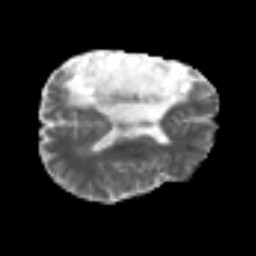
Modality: MD
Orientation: axial
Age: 52
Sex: male
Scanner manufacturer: siemens
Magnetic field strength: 3 T
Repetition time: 6.1 s
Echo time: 0.101 s